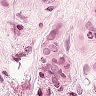
Metastatic tissue present: yes